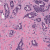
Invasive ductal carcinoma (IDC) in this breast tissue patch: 1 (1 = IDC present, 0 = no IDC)